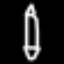
Label: pencil